【题型】解答题　【知识点】向量　【难度】easy
如图，已知正三角形$ABC$的边长为2，点$P$为边$BC$上一点，且$3\overrightarrow{BP} = \overrightarrow{BC}$。

\vspace{1em}
\noindent(1) 若$\overrightarrow{AP} = \lambda \overrightarrow{AB} + \mu \overrightarrow{AC}$，求实数$\lambda,\mu$的值。

\vspace{0.5em}
\noindent(2) 计算$\overrightarrow{AP} \cdot \overrightarrow{BC}$的值。
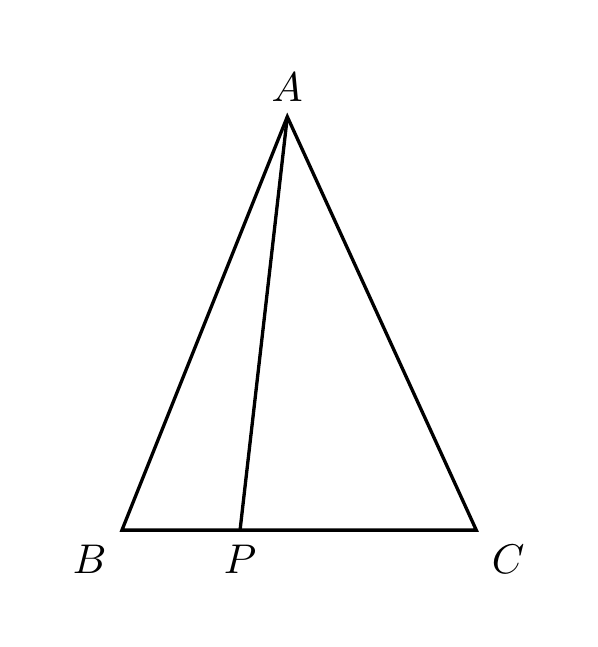
【解答】
\noindent【答案】(1) $\lambda = \dfrac{2}{3}$，$\mu = \dfrac{1}{3}$

\vspace{0.5em}
\noindent(2) $-\dfrac{2}{3}$

\vspace{1em}
\noindent【分析】(1) 结合图形，根据向量的线性运算即可得到答案；

\noindent(2) 根据(1)中结论结合向量数量积的运算律和定义即可得到答案。

\vspace{1em}
\noindent【解析】(1) 由题意得$\overrightarrow{AP} = \overrightarrow{AB} + \overrightarrow{BP} = \overrightarrow{AB} + \dfrac{1}{3}\overrightarrow{BC} = \overrightarrow{AB} + \dfrac{1}{3}(\overrightarrow{AC} - \overrightarrow{AB}) = \dfrac{2}{3}\overrightarrow{AB} + \dfrac{1}{3}\overrightarrow{AC}$，

则$\lambda = \dfrac{2}{3}$，$\mu = \dfrac{1}{3}$。

\vspace{1em}
\noindent(2) 由(1)知$\overrightarrow{AP} \cdot \overrightarrow{BC} = \left( \dfrac{2}{3}\overrightarrow{AB} + \dfrac{1}{3}\overrightarrow{AC} \right) (\overrightarrow{AC} - \overrightarrow{AB}) = -\dfrac{2}{3}\overrightarrow{AB}^2 + \dfrac{1}{3}\overrightarrow{AB} \cdot \overrightarrow{AC} + \dfrac{1}{3}\overrightarrow{AC}^2$

$= -\dfrac{2}{3} \times 2^2 + \dfrac{1}{3} \times 2 \times 2 \times \cos \dfrac{\pi}{3} + \dfrac{1}{3} \times 2^2 = -\dfrac{2}{3}$。